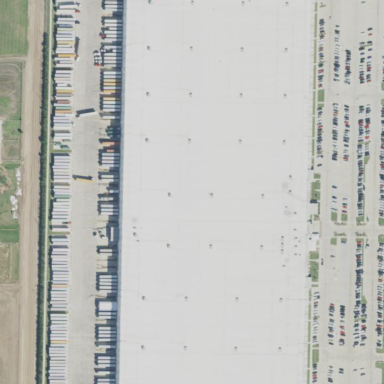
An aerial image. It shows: Warehouse that serves as post depot.